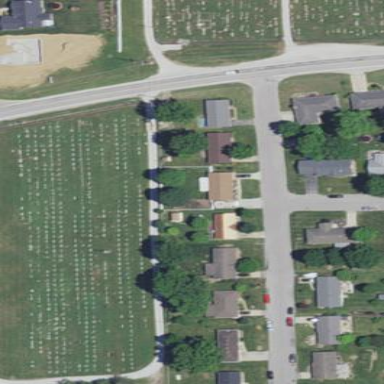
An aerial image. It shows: Cemetery.